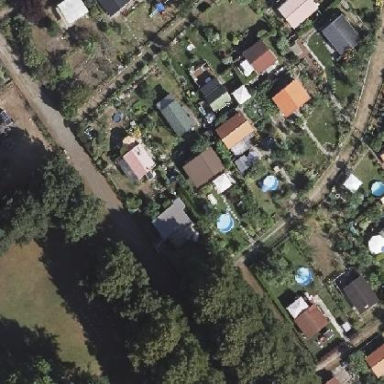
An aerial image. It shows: Plot in the allotments.